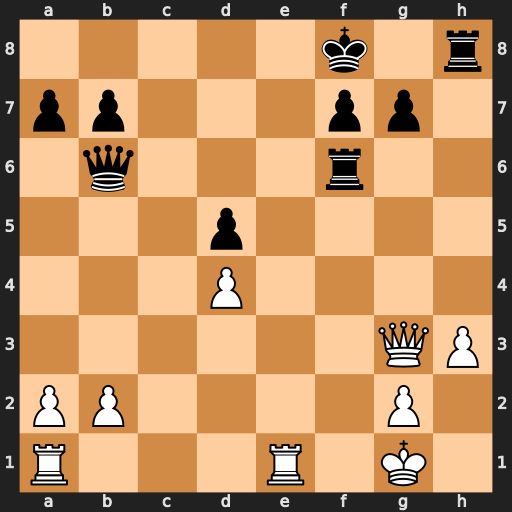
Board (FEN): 5k1r/pp3pp1/1q3r2/3p4/3P4/6QP/PP4P1/R3R1K1
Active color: w
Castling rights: -
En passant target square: -
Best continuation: Qb8+ Qd8 Qxd8#